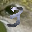
Label: 3